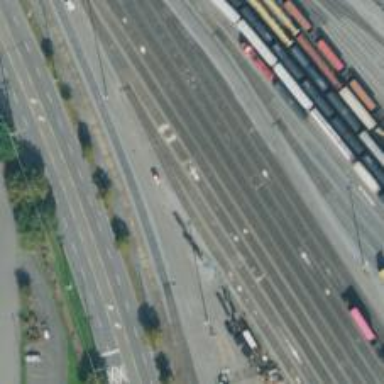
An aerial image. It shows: Railway yard.